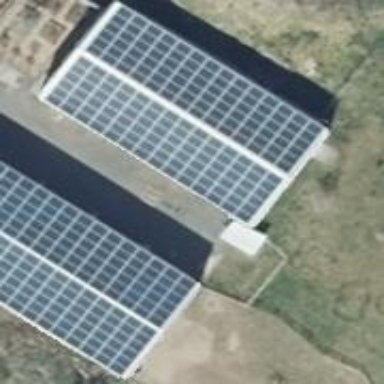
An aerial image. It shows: Solar-powered generator using photovoltaic technology. This small installation generates electricity through solar photovoltaic panels.